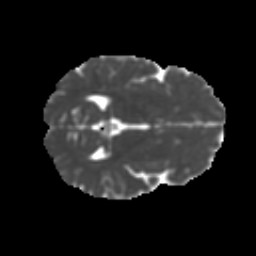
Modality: MD
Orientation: axial
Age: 14
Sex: male
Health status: ill
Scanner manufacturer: ge
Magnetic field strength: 3 T
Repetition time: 6.752 s
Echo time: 0.079 s